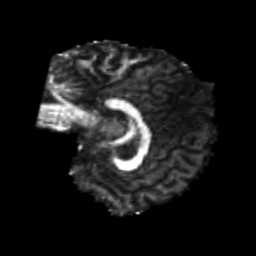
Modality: FA
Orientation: sagittal
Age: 20
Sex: female
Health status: healthy
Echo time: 0.074 s